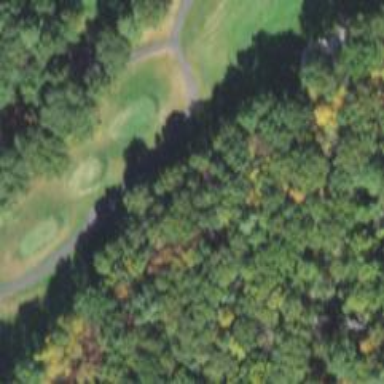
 specifically designed for the golf course."